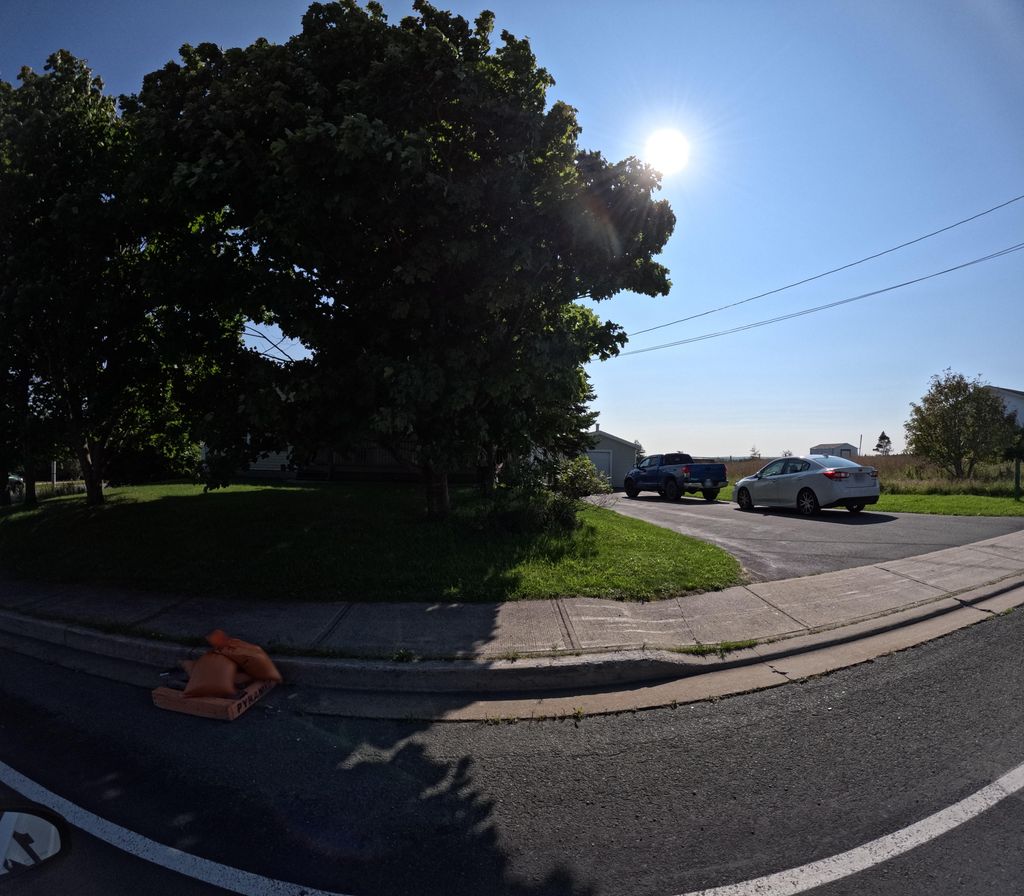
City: st_johns